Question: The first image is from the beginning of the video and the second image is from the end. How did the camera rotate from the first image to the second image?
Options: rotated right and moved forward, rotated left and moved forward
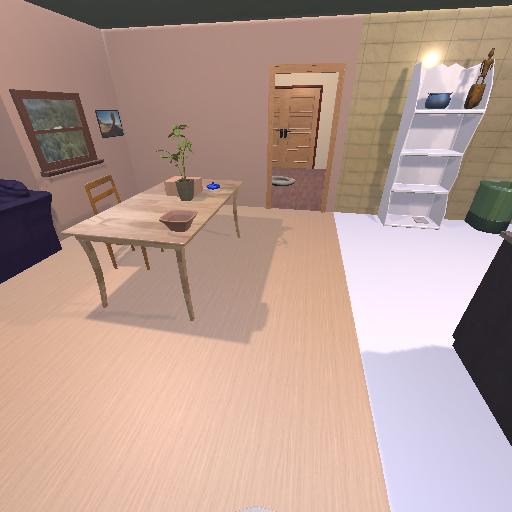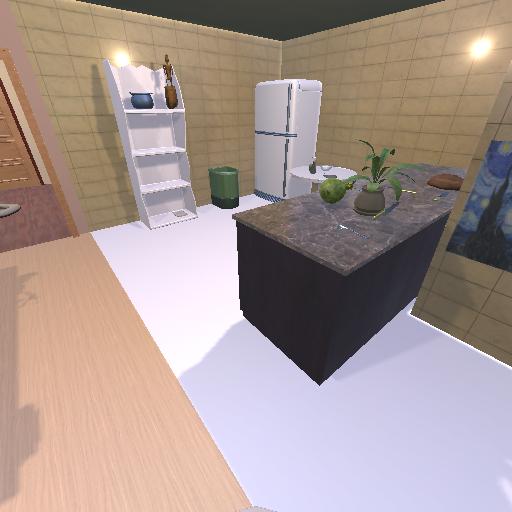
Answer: rotated right and moved forward